Question: I get an unexpected space between the 'Menu+Content' and the 'footer', and I don't know where it came from because I want to get rid of it. Here is the code and how it looks for me in Chrome and Firefox:
(sorry for the bad formatting, I don't know how to do it)
The index
'''
<!DOCTYPE html>
<html>
<head>
<title>Online Contacts</title>
<link rel="stylesheet" type="text/css" href="stylesheet.css">
</head>
<body>
<div id="container">
<div id="header">
<h1>OnCo</h1>
</div>
<div id="menu">
<b>Menu</b><br>
ab<br>
cd<br>
ef
</div>
<div id="content">
Content goes here
</div>
<div id="footer">
Copyright S joj
</div>
</div>
</body>
</html>
'''
The CSS
'''
div {
/*colturi rotunde*/
border-radius: 10px;
}
body{
/*gradient care se repeta orizontal numai*/
background-image:url('a.jpg');
background-repeat:repeat-x;
}
#container {
/*bg transparent*/
background-color:rgba(255,255,255,0.3);
max-width:960px;
/*centrat in pagina*/
margin: 0 auto;
/*distanta dintre border si continut*/
padding-top:15px;
padding-right:15px;
padding-left:15px;
padding-bottom:15px;
}
#header {
background-color:#FFA500;
position: relative;
top: -20px;
}
#menu{
background-color:#FFD700;
width:60px;
float:left;
position: relative;
top: -35px;
margin-right:5px;
}
#content{
background-color:#EEEEEE;
min-height:200px;
width:895px;
float:left;
position: relative;
top: -35px;
}
#footer {
background-color:#FFA500;
clear:both;
text-align:center;
}
'''
Image

The space is right above the footer. The footer should actually be very close to the 'content' div.
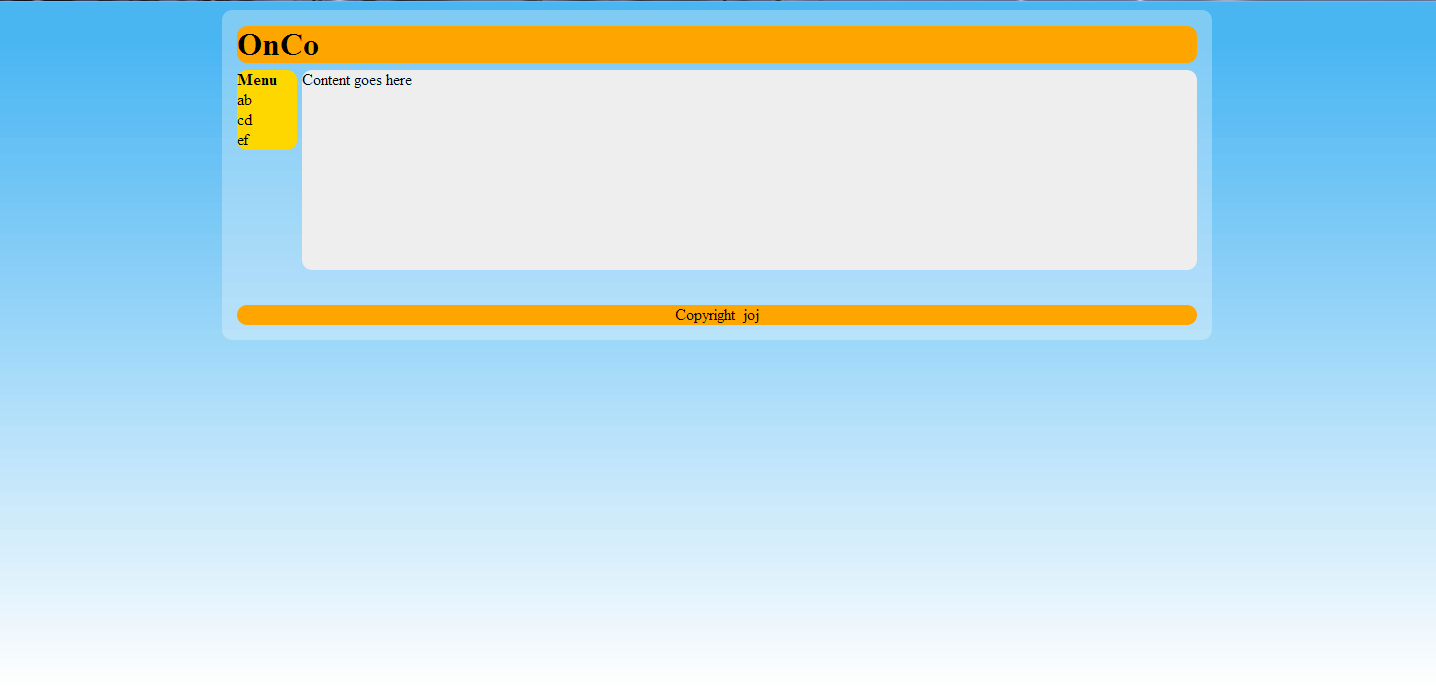
Answer: Remove the "top: xxpx"'s, add margins to elements to space them and remove margin-top and margin-bottom from Headers h1
'''
#header > h1 {
margin-top : 0px;
margin-bottom: 0px;
}
'''
Fiddle (without the spacing margins)
<URL>